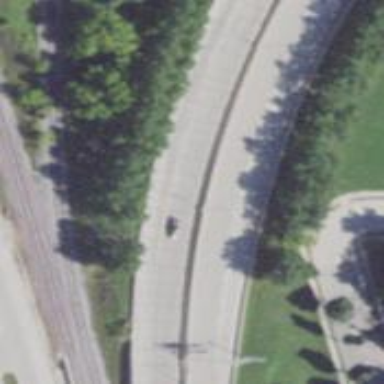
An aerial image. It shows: Motorway with motorroad.